Question: With jQuery 1.10.1, I have set the value of an input field as such:
'''
$('.entry input').keyup(function () {
$('.target input').val(foo);
});
'''
This works on the screen, but when the form is submitted, the value is lost or at least not recognized by PHP validation.
Chrome's inspector doesn't show a value at all:

The examples on <URL> have the same behaviour, in the inspector, the updated value can't be seen.
So how can a value be set via jQuery?
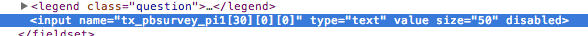
Answer: That's because of the 'disabled' attribute.
Disabled inputs are not submitted to the server.
To fix this, remove the 'disabled' attribute before submitting.